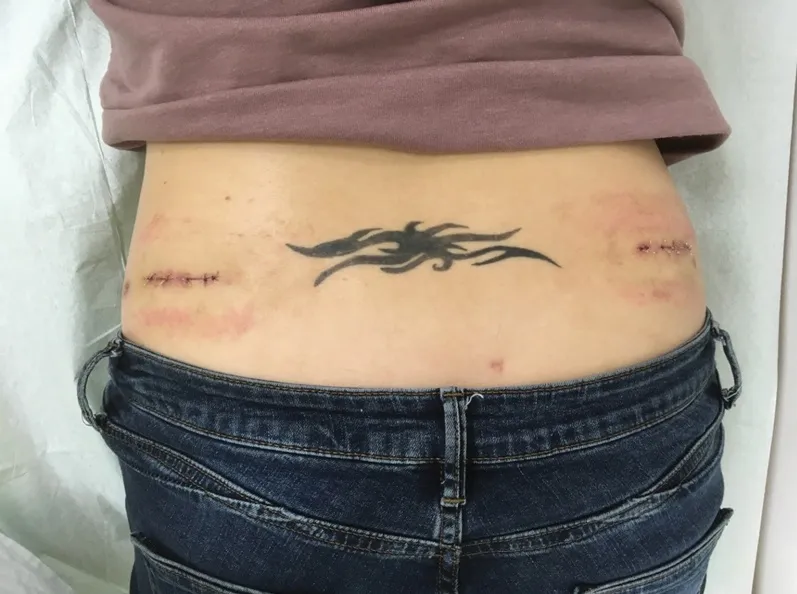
Wounds after bilateral S3 neurostimulator implantation.
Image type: medical_photograph (other_medical_photograph)